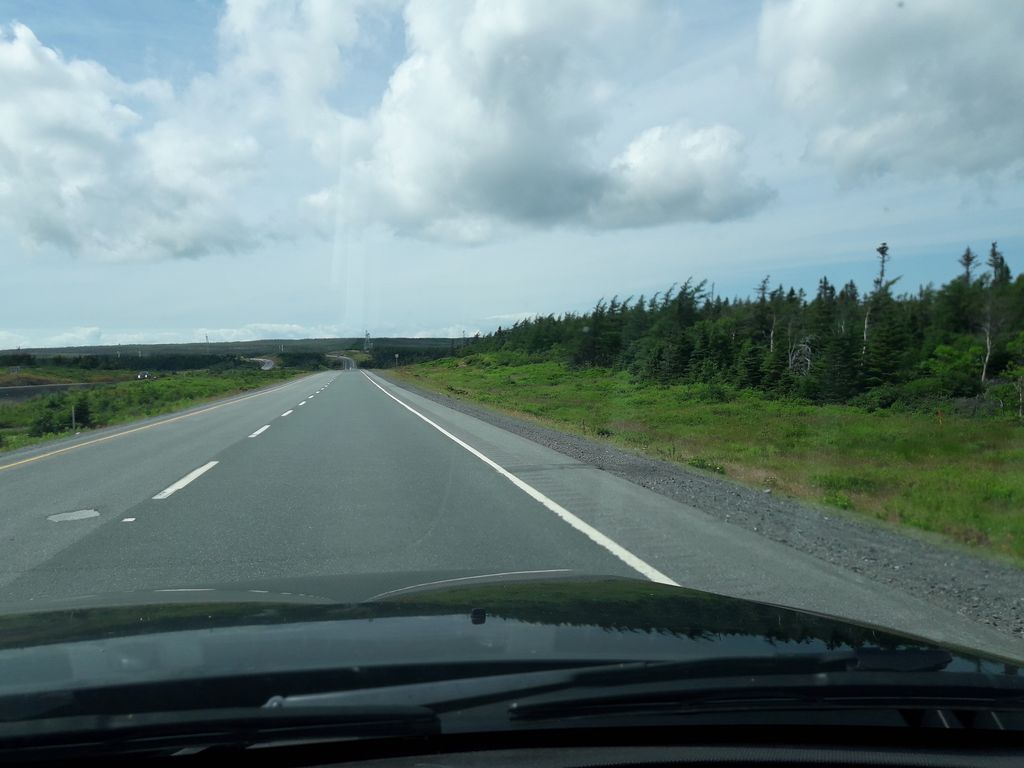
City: st_johns